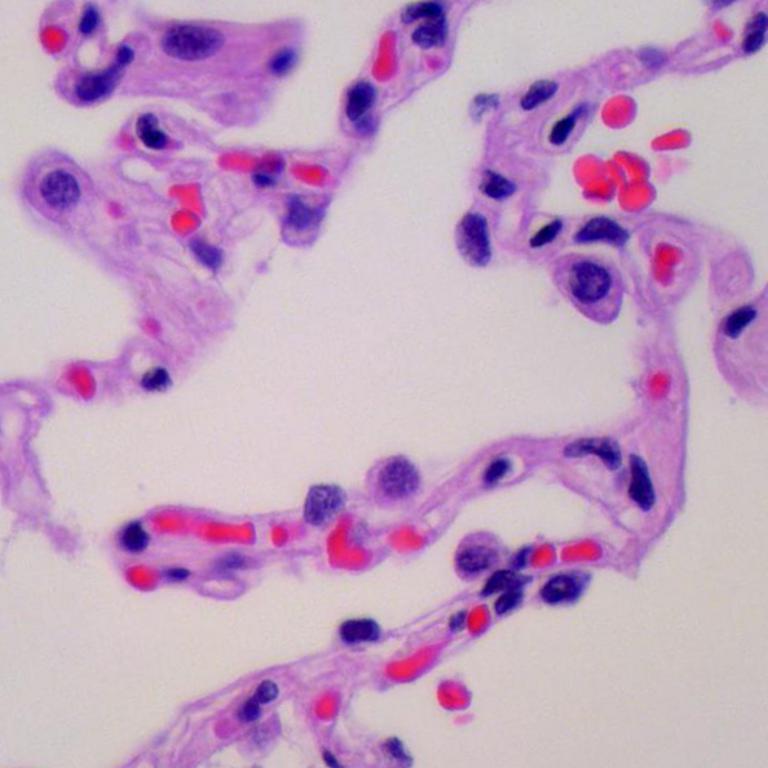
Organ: lung
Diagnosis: benign